Шарнирная конструкция состоит из трех ромбов, стороны которых относятся, как $3 : 2 : 1$ (см. рисунок).  Вершина $A_{3}$ перемещается горизонтально со скоростью $v_{0}$.
Определить скорости вершин $A_{1}$, $A_{2}$, $B_{1}$ в тот момент, когда все углы конструкции прямые.
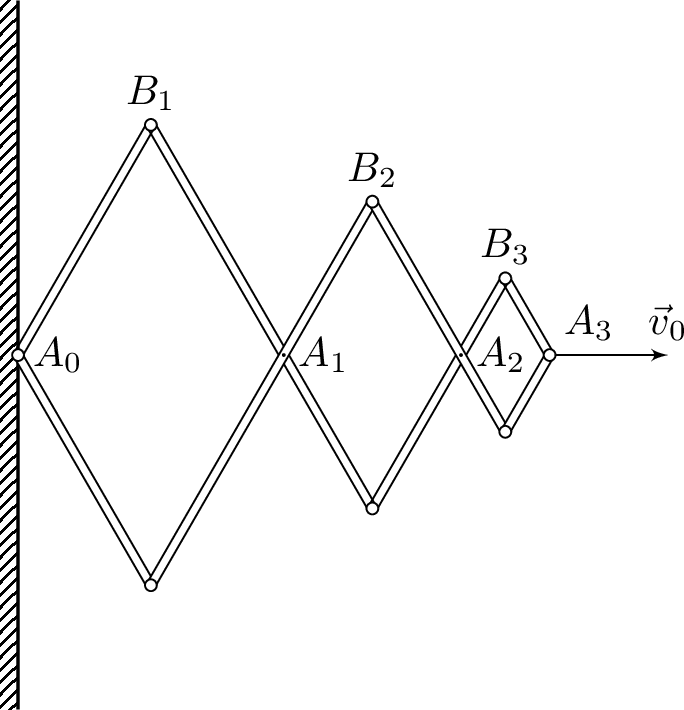
Ответ: Скорости точки $A_{1}$ равны: $$ v_{1}=\frac{v_{0}}{2}, \quad \vec{v_{1}}=\frac{1}{2} \vec{v}_{0}. $$ Скорость точки $A_{2}$: $$ v_{2}=\frac{5}{6} \vec{v}_{0}, \vec{v}_{2}=\frac{5}{6} \vec{v}_{0} $$ Скорость точки $B_{1}$: $$ u_{1}=\frac{v_{0} \sqrt{2}}{4}. $$
Темы:
T, Механика, Кинематика, Движение связанных тел, Всероссийские